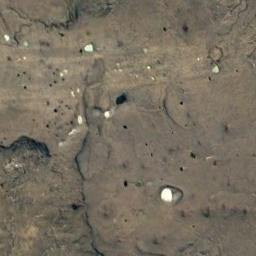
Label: desert